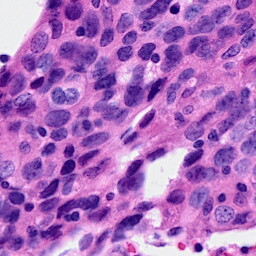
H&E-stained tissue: Breast